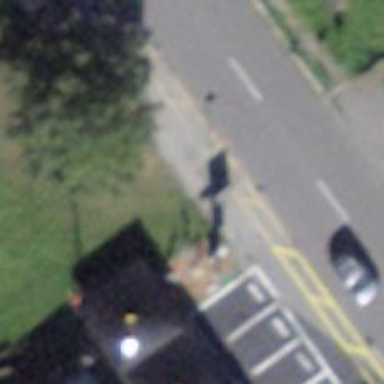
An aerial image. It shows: Bus stop with shelter. It is platform for public transport.